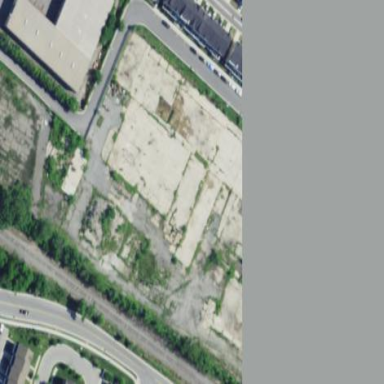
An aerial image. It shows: Brownfield site.